Question: I am trying to implement a 3-stage MD5 pipeline according to <URL>. There is no schematics in this project, only VHDL code
'''
library ieee;
use ieee.std_logic_1164.all;
use ieee.numeric_std.all;
entity md5core is
port (
CLOCK_50 : in std_logic;
SW : in std_logic_vector(17 downto 17)
);
end entity md5core;
architecture md5core_rtl of md5core is
type r_array is array(0 to 64) of std_logic_vector(7 downto 0);
constant R : r_array := ( x"07", x"0c", x"11", x"16", x"07", x"0c", x"11", x"16", x"07", x"0c", x"11", x"16", x"07", x"0c", x"11",
x"16", x"05", x"09", x"0e", x"14", x"05", x"09", x"0e", x"14", x"05", x"09", x"0e", x"14", x"05", x"09",
x"0e", x"14", x"04", x"0b", x"10", x"17", x"04", x"0b", x"10", x"17", x"04", x"0b", x"10", x"17", x"04",
x"0b", x"10", x"17", x"06", x"0a", x"0f", x"15", x"06", x"0a", x"0f", x"15", x"06", x"0a", x"0f", x"15",
x"06", x"0a", x"0f", x"15", others => x"00");
type k_array is array(0 to 66) of std_logic_vector(31 downto 0);
constant K : k_array := (x"d76aa478", x"e8c7b756", x"242070db", x"c1bdceee",
x"f57c0faf", x"4787c62a", x"a8304613", x"fd469501",
x"698098d8", x"8b44f7af", x"ffff5bb1", x"895cd7be",
x"6b901122", x"fd987193", x"a679438e", x"49b40821",
x"f61e2562", x"c040b340", x"265e5a51", x"e9b6c7aa",
x"d62f105d", x"<PHONE>", x"d8a1e681", x"e7d3fbc8",
x"21e1cde6", x"c33707d6", x"f4d50d87", x"455a14ed",
x"a9e3e905", x"fcefa3f8", x"676f02d9", x"8d2a4c8a",
x"fffa3942", x"8771f681", x"6d9d6122", x"fde5380c",
x"a4beea44", x"4bdecfa9", x"f6bb4b60", x"bebfbc70",
x"289b7ec6", x"eaa127fa", x"d4ef3085", x"04881d05",
x"d9d4d039", x"e6db99e5", x"1fa27cf8", x"c4ac5665",
x"f4292244", x"432aff97", x"ab9423a7", x"fc93a039",
x"655b59c3", x"8f0ccc92", x"ffeff47d", x"85845dd1",
x"6fa87e4f", x"fe2ce6e0", x"a3014314", x"4e0811a1",
x"f7537e82", x"bd3af235", x"2ad7d2bb", x"eb86d391", others => x"<PHONE>");
type g_array is array(0 to 64) of integer range 0 to 15;
constant g_arr : g_array := (0, 1, 2, 3, 4, 5, 6, 7, 8, 9, 10, 11, 12, 13, 14, 15,
1, 6, 11, 0, 5, 10, 15, 4, 9, 14, 3, 8, 13, 2, 7, 12,
5, 8, 11, 14, 1, 4, 7, 10, 13, 0, 3, 6, 9, 12, 15, 2,
0, 7, 14, 5, 12, 3, 10, 1, 8, 15, 6, 13, 4, 11, 2, 9, 0);
type w_array is array(0 to 15) of std_logic_vector(31 downto 0);
signal W : w_array;
constant AA : std_logic_vector(31 downto 0) := x"67452301";
constant BB : std_logic_vector(31 downto 0) := x"EFCDAB89";
constant CC : std_logic_vector(31 downto 0) := x"98BADCFE";
constant DD : std_logic_vector(31 downto 0) := x"<PHONE>";
signal res_A : std_logic_vector(31 downto 0) := x"<PHONE>";
signal res_B : std_logic_vector(31 downto 0) := x"<PHONE>";
signal res_C : std_logic_vector(31 downto 0) := x"<PHONE>";
signal res_D : std_logic_vector(31 downto 0) := x"<PHONE>";
type in_str_t is array(0 to 5) of std_logic_vector(7 downto 0);
constant in_str : in_str_t := (x"68", x"65", x"6c", x"6c", x"6f", x"6f");
type pad_str_t is array(0 to 63) of std_logic_vector(7 downto 0);
signal pad_str : pad_str_t;
type state_t is (start, padding, init_w, state_1, state_2, state_3, state_4, done);
signal state : state_t;
signal a, b, c, d, f : std_logic_vector(31 downto 0) := x"<PHONE>";
signal i : integer range 0 to 64 := 0;
signal g : integer range 0 to 15 := 0;
--signal tmp_b : std_logic_vector(31 downto 0);
signal akw : std_logic_vector(31 downto 0);
signal ak : std_logic_vector(31 downto 0);
signal b_tmp : std_logic_vector(31 downto 0);
begin
--tmp_b <= std_logic_vector(unsigned(b) + rotate_left(unsigned(a) + unsigned(f) + unsigned(K(i)) + unsigned(W(g)), to_integer(unsigned(R(i)))));
pipe_p : process(CLOCK_50, SW, a, b, c, d, i)
begin
if SW(17) = '0' then
-- ak <= std_logic_vector(unsigned(K(2)) + unsigned(BB));
-- akw <= std_logic_vector(unsigned(W(0)) + 1 + unsigned(K(2)) + unsigned(BB));
b_tmp <= BB;
elsif rising_edge(CLOCK_50) and state = state_1 then
if i = 0 then
ak <= std_logic_vector(unsigned(K(0)) + unsigned(a));
elsif i = 1 then
ak <= std_logic_vector(unsigned(K(1)) + unsigned(a));
akw <= std_logic_vector(unsigned(W(0)) + unsigned(ak));
elsif i = 2 then
ak <= std_logic_vector(unsigned(K(2)) + unsigned(a));
akw <= std_logic_vector(unsigned(W(1)) + unsigned(ak));
b_tmp <= std_logic_vector(unsigned(b) + (rotate_left(unsigned(akw) + unsigned(f), to_integer(unsigned(R(0))))));
else
ak <= std_logic_vector(unsigned(K(i)) + unsigned(a));
akw <= std_logic_vector(unsigned(W(g_arr(i-1))) + unsigned(ak));
b_tmp <= std_logic_vector(unsigned(b) + (rotate_left(unsigned(akw) + unsigned(f), to_integer(unsigned(R(i-2))))));
end if;
end if;
end process pipe_p;
md5_f_p : process(state, a, b, c, d, i)
begin
case state is
when state_1 =>
if i = 0 or i > 4 then
f <= (b and c) or ((not b) and d);
g <= g_arr(i);
end if;
when state_2 =>
f <= (d and b) or ((not d) and c);
g <= g_arr(i);
when state_3 =>
f <= b xor c xor d;
g <= g_arr(i);
when state_4 =>
f <= c xor (b or (not d));
g <= g_arr(i);
when others =>
f <= x"<PHONE>";
g <= 0;
end case;
end process md5_f_p;
md5_p : process(CLOCK_50, SW, a, b, c, d, f, g)
begin
if SW(17) = '0' then
state <= start;
i <= 0;
a <= AA;
b <= BB;
c <= CC;
d <= DD;
W <= (others => x"<PHONE>");
pad_str <= (others => x"00");
--tmp_b := BB;
elsif rising_edge(CLOCK_50) then
case state is
when start =>
pad_str(0) <= in_str(0);
pad_str(1) <= in_str(1);
pad_str(2) <= in_str(2);
pad_str(3) <= in_str(3);
pad_str(4) <= in_str(4);
pad_str(5) <= in_str(5);
state <= padding;
when padding =>
pad_str(6) <= "<PHONE>";
pad_str(56) <= std_logic_vector(to_unsigned(in_str'length*8, 8));
state <= init_w;
when init_w =>
W(0) <= pad_str(3) & pad_str(2) & pad_str(1) & pad_str(0);
W(1) <= pad_str(7) & pad_str(6) & pad_str(5) & pad_str(4);
W(14) <= pad_str(59) & pad_str(58) & pad_str(57) & pad_str(56);
state <= state_1;
when state_1 =>
if i = 16 then
state <= state_2;
else
if i > 2 then
--tmp_b := b;
a <= d;
c <= b;
d <= c;
b <= b_tmp;
-- d <= c;
-- b <= b_tmp;
-- c <= b;
-- a <= d;
end if;
i <= i + 1;
end if;
when state_2 =>
if i = 32 then
state <= state_3;
else
d <= c;
b <= b_tmp;
c <= b;
a <= d;
i <= i + 1;
end if;
when state_3 =>
if i = 48 then
state <= state_4;
else
d <= c;
b <= b_tmp;
c <= b;
a <= d;
i <= i + 1;
end if;
when state_4 =>
if i = 64 then
res_A <= std_logic_vector(unsigned(AA) + unsigned(a));
res_B <= std_logic_vector(unsigned(BB) + unsigned(b));
res_C <= std_logic_vector(unsigned(CC) + unsigned(c));
res_D <= std_logic_vector(unsigned(DD) + unsigned(d));
state <= done;
else
d <= c;
c <= b;
b <= b_tmp;
a <= d;
i <= i + 1;
end if;
when done =>
state <= done;
when others =>
state <= done;
end case;
end if;
end process md5_p;
end architecture md5core_rtl;
'''
Using this code, I get correct values for 'b' in the first stage of round 0, but thereafter nothing seems to fit. As seen in this simulation, first stage in round 0 is correct, but thereafter not. This is when using 'a' in this expression:
'''
ak <= std_logic_vector(unsigned(K(0)) + unsigned(a)); -- using a
'''

But... If I understand the second document correctly I should be using 'c' instead of 'a' (data forwarding), but then the first stage in round 0 doesn't work either. I.e when I do this, the first stage in round 0 gets the wrong numbers too.
'''
ak <= std_logic_vector(unsigned(K(0)) + unsigned(c)); -- changed to c
'''
For the particular string in the code ('helloo') the following values are correct (all stages).
'''
i:0 => a:271733878, b:<PHONE>, c:<PHONE>, d:<PHONE>, f:<PHONE>, g:0
i:1 => a:<PHONE>, b:268703616, c:<PHONE>, d:<PHONE>, f:<PHONE>, g:1
i:2 => a:<PHONE>, b:566857930, c:268703616, d:<PHONE>, f:<PHONE>, g:2
i:3 => a:<PHONE>, b:<PHONE>, c:566857930, d:268703616, f:<PHONE>, g:3
i:4 => a:268703616, b:<PHONE>, c:<PHONE>, d:566857930, f:831002506, g:4
i:5 => a:566857930, b:<PHONE>, c:<PHONE>, d:<PHONE>, f:<PHONE>, g:5
i:6 => a:<PHONE>, b:<PHONE>, c:<PHONE>, d:<PHONE>, f:<PHONE>, g:6
i:7 => a:<PHONE>, b:412978483, c:<PHONE>, d:<PHONE>, f:<PHONE>, g:7
i:8 => a:<PHONE>, b:<PHONE>, c:412978483, d:<PHONE>, f:<PHONE>, g:8
i:9 => a:<PHONE>, b:<PHONE>, c:<PHONE>, d:412978483, f:<PHONE>, g:9
i:10 => a:412978483, b:<PHONE>, c:<PHONE>, d:<PHONE>, f:<PHONE>, g:10
i:11 => a:<PHONE>, b:<PHONE>, c:<PHONE>, d:<PHONE>, f:<PHONE>, g:11
i:12 => a:<PHONE>, b:<PHONE>, c:<PHONE>, d:<PHONE>, f:<PHONE>, g:12
i:13 => a:<PHONE>, b:<PHONE>, c:<PHONE>, d:<PHONE>, f:<PHONE>, g:13
i:14 => a:<PHONE>, b:<PHONE>, c:<PHONE>, d:<PHONE>, f:<PHONE>, g:14
i:15 => a:<PHONE>, b:343664023, c:<PHONE>, d:<PHONE>, f:<PHONE>, g:15
i:16 => a:<PHONE>, b:<PHONE>, c:343664023, d:<PHONE>, f:<PHONE>, g:1
i:17 => a:<PHONE>, b:<PHONE>, c:<PHONE>, d:343664023, f:<PHONE>, g:6
i:18 => a:343664023, b:<PHONE>, c:<PHONE>, d:<PHONE>, f:<PHONE>, g:11
i:19 => a:<PHONE>, b:<PHONE>, c:<PHONE>, d:<PHONE>, f:<PHONE>, g:0
i:20 => a:<PHONE>, b:<PHONE>, c:<PHONE>, d:<PHONE>, f:<PHONE>, g:5
i:21 => a:<PHONE>, b:<PHONE>, c:<PHONE>, d:<PHONE>, f:655922090, g:10
i:22 => a:<PHONE>, b:<PHONE>, c:<PHONE>, d:<PHONE>, f:<PHONE>, g:15
i:23 => a:<PHONE>, b:<PHONE>, c:<PHONE>, d:<PHONE>, f:<PHONE>, g:4
i:24 => a:<PHONE>, b:<PHONE>, c:<PHONE>, d:<PHONE>, f:782884220, g:9
i:25 => a:<PHONE>, b:<PHONE>, c:<PHONE>, d:<PHONE>, f:<PHONE>, g:14
i:26 => a:<PHONE>, b:<PHONE>, c:<PHONE>, d:<PHONE>, f:<PHONE>, g:3
i:27 => a:<PHONE>, b:<PHONE>, c:<PHONE>, d:<PHONE>, f:449612646, g:8
i:28 => a:<PHONE>, b:<PHONE>, c:<PHONE>, d:<PHONE>, f:<PHONE>, g:13
i:29 => a:<PHONE>, b:221196138, c:<PHONE>, d:<PHONE>, f:<PHONE>, g:2
i:30 => a:<PHONE>, b:<PHONE>, c:221196138, d:<PHONE>, f:<PHONE>, g:7
i:31 => a:<PHONE>, b:<PHONE>, c:<PHONE>, d:221196138, f:<PHONE>, g:12
i:32 => a:221196138, b:<PHONE>, c:<PHONE>, d:<PHONE>, f:<PHONE>, g:5
i:33 => a:<PHONE>, b:<PHONE>, c:<PHONE>, d:<PHONE>, f:<PHONE>, g:8
i:34 => a:<PHONE>, b:<PHONE>, c:<PHONE>, d:<PHONE>, f:<PHONE>, g:11
i:35 => a:<PHONE>, b:933955932, c:<PHONE>, d:<PHONE>, f:<PHONE>, g:14
i:36 => a:<PHONE>, b:<PHONE>, c:933955932, d:<PHONE>, f:<PHONE>, g:1
i:37 => a:<PHONE>, b:<PHONE>, c:<PHONE>, d:933955932, f:<PHONE>, g:4
i:38 => a:933955932, b:638303819, c:<PHONE>, d:<PHONE>, f:<PHONE>, g:7
i:39 => a:<PHONE>, b:<PHONE>, c:638303819, d:<PHONE>, f:764681492, g:10
i:40 => a:<PHONE>, b:<PHONE>, c:<PHONE>, d:638303819, f:<PHONE>, g:13
i:41 => a:638303819, b:<PHONE>, c:<PHONE>, d:<PHONE>, f:<PHONE>, g:0
i:42 => a:<PHONE>, b:<PHONE>, c:<PHONE>, d:<PHONE>, f:<PHONE>, g:3
i:43 => a:<PHONE>, b:<PHONE>, c:<PHONE>, d:<PHONE>, f:<PHONE>, g:6
i:44 => a:<PHONE>, b:171818493, c:<PHONE>, d:<PHONE>, f:<PHONE>, g:9
i:45 => a:<PHONE>, b:<PHONE>, c:171818493, d:<PHONE>, f:<PHONE>, g:12
i:46 => a:<PHONE>, b:<PHONE>, c:<PHONE>, d:171818493, f:936424676, g:15
i:47 => a:171818493, b:<PHONE>, c:<PHONE>, d:<PHONE>, f:<PHONE>, g:2
i:48 => a:<PHONE>, b:<PHONE>, c:<PHONE>, d:<PHONE>, f:<PHONE>, g:0
i:49 => a:<PHONE>, b:<PHONE>, c:<PHONE>, d:<PHONE>, f:248508137, g:7
i:50 => a:<PHONE>, b:<PHONE>, c:<PHONE>, d:<PHONE>, f:<PHONE>, g:14
i:51 => a:<PHONE>, b:429799967, c:<PHONE>, d:<PHONE>, f:<PHONE>, g:5
i:52 => a:<PHONE>, b:969799177, c:429799967, d:<PHONE>, f:<PHONE>, g:12
i:53 => a:<PHONE>, b:<PHONE>, c:969799177, d:429799967, f:<PHONE>, g:3
i:54 => a:429799967, b:424965883, c:<PHONE>, d:969799177, f:<PHONE>, g:10
i:55 => a:969799177, b:<PHONE>, c:424965883, d:<PHONE>, f:742112562, g:1
i:56 => a:<PHONE>, b:<PHONE>, c:<PHONE>, d:424965883, f:<PHONE>, g:8
i:57 => a:424965883, b:932769765, c:<PHONE>, d:<PHONE>, f:<PHONE>, g:15
i:58 => a:<PHONE>, b:<PHONE>, c:932769765, d:<PHONE>, f:<PHONE>, g:6
i:59 => a:<PHONE>, b:<PHONE>, c:<PHONE>, d:932769765, f:<PHONE>, g:13
i:60 => a:932769765, b:<PHONE>, c:<PHONE>, d:<PHONE>, f:<PHONE>, g:4
i:61 => a:<PHONE>, b:<PHONE>, c:<PHONE>, d:<PHONE>, f:<PHONE>, g:11
i:62 => a:<PHONE>, b:198924010, c:<PHONE>, d:<PHONE>, f:261064541, g:2
i:63 => a:<PHONE>, b:<PHONE>, c:198924010, d:<PHONE>, f:<PHONE>, g:9
'''
By the way, 'AKM' in the document is 'akw' in the code.
Any tips or suggestions on bringing me in the right direction would be very appreciated. Code would be ideal. If something is unclear, I'll edit the question and try to rectify that.
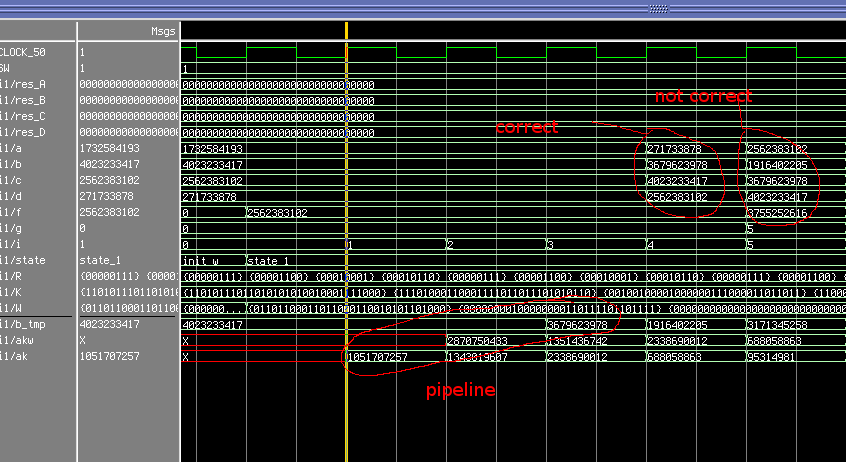
Answer: the problem is, that you have a pipeline of two in your "b-path" (--> 1st stage is b_tmp, 2nd stage is b) while the allocation pipeline has one stage (e.g. a<=d) only. I did some changes to the code and marked them with "--***". with this code, you get the first results right...
'''
library ieee;
use ieee.std_logic_1164.all;
use ieee.numeric_std.all;
entity md5core is
port (
CLOCK_50 : in std_logic;
SW : in std_logic_vector(17 downto 17)
);
end entity md5core;
architecture md5core_rtl of md5core is
type r_array is array(0 to 64) of std_logic_vector(7 downto 0);
constant R : r_array := ( x"07", x"0c", x"11", x"16", x"07", x"0c", x"11", x"16", x"07", x"0c", x"11", x"16", x"07", x"0c", x"11",
x"16", x"05", x"09", x"0e", x"14", x"05", x"09", x"0e", x"14", x"05", x"09", x"0e", x"14", x"05", x"09",
x"0e", x"14", x"04", x"0b", x"10", x"17", x"04", x"0b", x"10", x"17", x"04", x"0b", x"10", x"17", x"04",
x"0b", x"10", x"17", x"06", x"0a", x"0f", x"15", x"06", x"0a", x"0f", x"15", x"06", x"0a", x"0f", x"15",
x"06", x"0a", x"0f", x"15", others => x"00");
type k_array is array(0 to 66) of std_logic_vector(31 downto 0);
constant K : k_array := (x"d76aa478", x"e8c7b756", x"242070db", x"c1bdceee",
x"f57c0faf", x"4787c62a", x"a8304613", x"fd469501",
x"698098d8", x"8b44f7af", x"ffff5bb1", x"895cd7be",
x"6b901122", x"fd987193", x"a679438e", x"49b40821",
x"f61e2562", x"c040b340", x"265e5a51", x"e9b6c7aa",
x"d62f105d", x"<PHONE>", x"d8a1e681", x"e7d3fbc8",
x"21e1cde6", x"c33707d6", x"f4d50d87", x"455a14ed",
x"a9e3e905", x"fcefa3f8", x"676f02d9", x"8d2a4c8a",
x"fffa3942", x"8771f681", x"6d9d6122", x"fde5380c",
x"a4beea44", x"4bdecfa9", x"f6bb4b60", x"bebfbc70",
x"289b7ec6", x"eaa127fa", x"d4ef3085", x"04881d05",
x"d9d4d039", x"e6db99e5", x"1fa27cf8", x"c4ac5665",
x"f4292244", x"432aff97", x"ab9423a7", x"fc93a039",
x"655b59c3", x"8f0ccc92", x"ffeff47d", x"85845dd1",
x"6fa87e4f", x"fe2ce6e0", x"a3014314", x"4e0811a1",
x"f7537e82", x"bd3af235", x"2ad7d2bb", x"eb86d391", others => x"<PHONE>");
type g_array is array(0 to 64) of integer range 0 to 15;
constant g_arr : g_array := (0, 1, 2, 3, 4, 5, 6, 7, 8, 9, 10, 11, 12, 13, 14, 15,
1, 6, 11, 0, 5, 10, 15, 4, 9, 14, 3, 8, 13, 2, 7, 12,
5, 8, 11, 14, 1, 4, 7, 10, 13, 0, 3, 6, 9, 12, 15, 2,
0, 7, 14, 5, 12, 3, 10, 1, 8, 15, 6, 13, 4, 11, 2, 9, 0);
type w_array is array(0 to 15) of std_logic_vector(31 downto 0);
signal W : w_array;
constant AA : std_logic_vector(31 downto 0) := x"67452301";
constant BB : std_logic_vector(31 downto 0) := x"EFCDAB89";
constant CC : std_logic_vector(31 downto 0) := x"98BADCFE";
constant DD : std_logic_vector(31 downto 0) := x"<PHONE>";
signal res_A : std_logic_vector(31 downto 0) := x"<PHONE>";
signal res_B : std_logic_vector(31 downto 0) := x"<PHONE>";
signal res_C : std_logic_vector(31 downto 0) := x"<PHONE>";
signal res_D : std_logic_vector(31 downto 0) := x"<PHONE>";
type in_str_t is array(0 to 5) of std_logic_vector(7 downto 0);
constant in_str : in_str_t := (x"68", x"65", x"6c", x"6c", x"6f", x"6f");
type pad_str_t is array(0 to 63) of std_logic_vector(7 downto 0);
signal pad_str : pad_str_t;
type state_t is (start, padding, init_w, state_1, state_2, state_3, state_4, done);
signal state : state_t;
signal a, b, c, d, f : std_logic_vector(31 downto 0) := x"<PHONE>";
signal i : integer range 0 to 64 := 0;
signal g : integer range 0 to 15 := 0;
--signal tmp_b : std_logic_vector(31 downto 0);
signal akw : std_logic_vector(31 downto 0);
signal ak : std_logic_vector(31 downto 0);
signal b_tmp : std_logic_vector(31 downto 0);
begin
--tmp_b <= std_logic_vector(unsigned(b) + rotate_left(unsigned(a) + unsigned(f) + unsigned(K(i)) + unsigned(W(g)), to_integer(unsigned(R(i)))));
pipe_p : process(CLOCK_50, SW)--*** removed: , a, b, c, d, i)
begin
if SW(17) = '0' then
-- ak <= std_logic_vector(unsigned(K(2)) + unsigned(BB));
-- akw <= std_logic_vector(unsigned(W(0)) + 1 + unsigned(K(2)) + unsigned(BB));
b <= BB;--*** changed, was: b_tmp
elsif rising_edge(CLOCK_50) and state = state_1 then
if i = 0 then
ak <= std_logic_vector(unsigned(K(0)) + unsigned(a));
elsif i = 1 then
ak <= std_logic_vector(unsigned(K(1)) + unsigned(d));--*** changed, was: unsigned(a));
akw <= std_logic_vector(unsigned(W(0)) + unsigned(ak));
elsif i = 2 then
ak <= std_logic_vector(unsigned(K(2)) + unsigned(c));--*** changed, was: unsigned(a));
akw <= std_logic_vector(unsigned(W(1)) + unsigned(ak));
b <= std_logic_vector(unsigned(b) + (rotate_left(unsigned(akw) + unsigned(f), to_integer(unsigned(R(0))))));--*** changed, was: b_tmp
else
ak <= std_logic_vector(unsigned(K(i)) + unsigned(c));--*** changed, was: unsigned(a));
akw <= std_logic_vector(unsigned(W(g_arr(i-1))) + unsigned(ak));
b <= std_logic_vector(unsigned(b) + (rotate_left(unsigned(akw) + unsigned(f), to_integer(unsigned(R(i-2))))));--*** changed, was: b_tmp
end if;
end if;
end process pipe_p;
md5_f_p : process(state, a, b, c, d, i)
begin
case state is
when state_1 =>
-- if i = 0 or i > 4 then----*** removed
f <= (b and c) or ((not b) and d);
g <= g_arr(i);
-- end if;----*** removed
when state_2 =>
f <= (d and b) or ((not d) and c);
g <= g_arr(i);
when state_3 =>
f <= b xor c xor d;
g <= g_arr(i);
when state_4 =>
f <= c xor (b or (not d));
g <= g_arr(i);
when others =>
f <= x"<PHONE>";
g <= 0;
end case;
end process md5_f_p;
md5_p : process(CLOCK_50, SW)----*** removed: , a, b, c, d, f, g)
begin
if SW(17) = '0' then
state <= start;
i <= 0;
a <= AA;
-- b <= BB; ----*** removed
c <= CC;
d <= DD;
W <= (others => x"<PHONE>");
pad_str <= (others => x"00");
--tmp_b := BB;
elsif rising_edge(CLOCK_50) then
case state is
when start =>
pad_str(0) <= in_str(0);
pad_str(1) <= in_str(1);
pad_str(2) <= in_str(2);
pad_str(3) <= in_str(3);
pad_str(4) <= in_str(4);
pad_str(5) <= in_str(5);
state <= padding;
when padding =>
pad_str(6) <= "<PHONE>";
pad_str(56) <= std_logic_vector(to_unsigned(in_str'length*8, 8));
state <= init_w;
when init_w =>
W(0) <= pad_str(3) & pad_str(2) & pad_str(1) & pad_str(0);
W(1) <= pad_str(7) & pad_str(6) & pad_str(5) & pad_str(4);
W(14) <= pad_str(59) & pad_str(58) & pad_str(57) & pad_str(56);
state <= state_1;
when state_1 =>
if i = 16 then
state <= state_2;
else
if i > 1 then----*** changed, was: --if i > 2 then
--tmp_b := b;
a <= d;
c <= b;
d <= c;
-- b <= b_tmp; --*** removed
-- d <= c;
-- b <= b_tmp;
-- c <= b;
-- a <= d;
end if;
i <= i + 1;
end if;
when state_2 =>
if i = 32 then
state <= state_3;
else
d <= c;
-- b <= b_tmp;--*** removed
c <= b;
a <= d;
i <= i + 1;
end if;
when state_3 =>
if i = 48 then
state <= state_4;
else
d <= c;
-- b <= b_tmp;----*** removed
c <= b;
a <= d;
i <= i + 1;
end if;
when state_4 =>
if i = 64 then
res_A <= std_logic_vector(unsigned(AA) + unsigned(a));
res_B <= std_logic_vector(unsigned(BB) + unsigned(b));
res_C <= std_logic_vector(unsigned(CC) + unsigned(c));
res_D <= std_logic_vector(unsigned(DD) + unsigned(d));
state <= done;
else
d <= c;
c <= b;
-- b <= b_tmp;----*** removed
a <= d;
i <= i + 1;
end if;
when done =>
state <= done;
when others =>
state <= done;
end case;
end if;
end process md5_p;
end architecture md5core_rtl;
'''

'''
library ieee;
use ieee.std_logic_1164.all;
use ieee.numeric_std.all;
entity md5core is
port (
CLOCK_50 : in std_logic;
SW : in std_logic_vector(17 downto 17)
);
end entity md5core;
architecture md5core_rtl of md5core is
type r_array is array(0 to 64) of std_logic_vector(7 downto 0);
constant R : r_array := ( x"07", x"0c", x"11", x"16", x"07", x"0c", x"11", x"16", x"07", x"0c", x"11", x"16", x"07", x"0c", x"11",
x"16", x"05", x"09", x"0e", x"14", x"05", x"09", x"0e", x"14", x"05", x"09", x"0e", x"14", x"05", x"09",
x"0e", x"14", x"04", x"0b", x"10", x"17", x"04", x"0b", x"10", x"17", x"04", x"0b", x"10", x"17", x"04",
x"0b", x"10", x"17", x"06", x"0a", x"0f", x"15", x"06", x"0a", x"0f", x"15", x"06", x"0a", x"0f", x"15",
x"06", x"0a", x"0f", x"15", others => x"00");
type k_array is array(0 to 66) of std_logic_vector(31 downto 0);
constant K : k_array := (x"d76aa478", x"e8c7b756", x"242070db", x"c1bdceee",
x"f57c0faf", x"4787c62a", x"a8304613", x"fd469501",
x"698098d8", x"8b44f7af", x"ffff5bb1", x"895cd7be",
x"6b901122", x"fd987193", x"a679438e", x"49b40821",
x"f61e2562", x"c040b340", x"265e5a51", x"e9b6c7aa",
x"d62f105d", x"<PHONE>", x"d8a1e681", x"e7d3fbc8",
x"21e1cde6", x"c33707d6", x"f4d50d87", x"455a14ed",
x"a9e3e905", x"fcefa3f8", x"676f02d9", x"8d2a4c8a",
x"fffa3942", x"8771f681", x"6d9d6122", x"fde5380c",
x"a4beea44", x"4bdecfa9", x"f6bb4b60", x"bebfbc70",
x"289b7ec6", x"eaa127fa", x"d4ef3085", x"04881d05",
x"d9d4d039", x"e6db99e5", x"1fa27cf8", x"c4ac5665",
x"f4292244", x"432aff97", x"ab9423a7", x"fc93a039",
x"655b59c3", x"8f0ccc92", x"ffeff47d", x"85845dd1",
x"6fa87e4f", x"fe2ce6e0", x"a3014314", x"4e0811a1",
x"f7537e82", x"bd3af235", x"2ad7d2bb", x"eb86d391", others => x"<PHONE>");
type g_array is array(0 to 64) of integer range 0 to 15;
constant g_arr : g_array := (0, 1, 2, 3, 4, 5, 6, 7, 8, 9, 10, 11, 12, 13, 14, 15,
1, 6, 11, 0, 5, 10, 15, 4, 9, 14, 3, 8, 13, 2, 7, 12,
5, 8, 11, 14, 1, 4, 7, 10, 13, 0, 3, 6, 9, 12, 15, 2,
0, 7, 14, 5, 12, 3, 10, 1, 8, 15, 6, 13, 4, 11, 2, 9, 0);
type w_array is array(0 to 15) of std_logic_vector(31 downto 0);
signal W : w_array;
constant AA : std_logic_vector(31 downto 0) := x"67452301";
constant BB : std_logic_vector(31 downto 0) := x"EFCDAB89";
constant CC : std_logic_vector(31 downto 0) := x"98BADCFE";
constant DD : std_logic_vector(31 downto 0) := x"<PHONE>";
signal res_A : std_logic_vector(31 downto 0) := x"<PHONE>";
signal res_B : std_logic_vector(31 downto 0) := x"<PHONE>";
signal res_C : std_logic_vector(31 downto 0) := x"<PHONE>";
signal res_D : std_logic_vector(31 downto 0) := x"<PHONE>";
type in_str_t is array(0 to 5) of std_logic_vector(7 downto 0);
constant in_str : in_str_t := (x"68", x"65", x"6c", x"6c", x"6f", x"6f");
type pad_str_t is array(0 to 63) of std_logic_vector(7 downto 0);
signal pad_str : pad_str_t;
type state_t is (start, padding, init_w, state_1, state_2, state_3, state_4, done);
signal state : state_t;
signal a, b, c, d, f : std_logic_vector(31 downto 0) := x"<PHONE>";
signal i : integer range 0 to 65 := 0;--**** changed, was: to 64
signal g : integer range 0 to 15 := 0;
--signal tmp_b : std_logic_vector(31 downto 0);
signal akw : std_logic_vector(31 downto 0);
signal ak : std_logic_vector(31 downto 0);
signal b_tmp : std_logic_vector(31 downto 0);
begin
--tmp_b <= std_logic_vector(unsigned(b) + rotate_left(unsigned(a) + unsigned(f) + unsigned(K(i)) + unsigned(W(g)), to_integer(unsigned(R(i)))));
pipe_p : process(CLOCK_50, SW)--*** removed: , a, b, c, d, i)
begin
if SW(17) = '0' then
-- ak <= std_logic_vector(unsigned(K(2)) + unsigned(BB));
-- akw <= std_logic_vector(unsigned(W(0)) + 1 + unsigned(K(2)) + unsigned(BB));
b <= BB;--*** changed, was: b_tmp
elsif rising_edge(CLOCK_50) then --**** removed: and state = state_1 then
--**** added start
if state = done then
b<=b;
ak<=ak;
akw<=akw;
--**** added stop
elsif i = 0 then
ak <= std_logic_vector(unsigned(K(0)) + unsigned(a));
elsif i = 1 then
ak <= std_logic_vector(unsigned(K(1)) + unsigned(d));--*** changed, was: unsigned(a));
akw <= std_logic_vector(unsigned(W(0)) + unsigned(ak));
elsif i = 2 then
ak <= std_logic_vector(unsigned(K(2)) + unsigned(c));--*** changed, was: unsigned(a));
akw <= std_logic_vector(unsigned(W(1)) + unsigned(ak));
b <= std_logic_vector(unsigned(b) + (rotate_left(unsigned(akw) + unsigned(f), to_integer(unsigned(R(0))))));--*** changed, was: b_tmp
else
ak <= std_logic_vector(unsigned(K(i)) + unsigned(c));--*** changed, was: unsigned(a));
akw <= std_logic_vector(unsigned(W(g_arr(i-1))) + unsigned(ak));
b <= std_logic_vector(unsigned(b) + (rotate_left(unsigned(akw) + unsigned(f), to_integer(unsigned(R(i-2))))));--*** changed, was: b_tmp
end if;
end if;
end process pipe_p;
md5_f_p : process(state, a, b, c, d, i)
begin
case state is
when state_1 =>
-- if i = 0 or i > 4 then----*** removed
f <= (b and c) or ((not b) and d);
-- g <= g_arr(i);--**** removed
-- end if;----*** removed
when state_2 =>
f <= (d and b) or ((not d) and c);
-- g <= g_arr(i);--**** removed
when state_3 =>
f <= b xor c xor d;
-- g <= g_arr(i);--**** removed
when state_4 =>
f <= c xor (b or (not d));
-- g <= g_arr(i);--**** removed
when others =>
f <= x"<PHONE>";
-- g <= 0; --**** removed
end case;
end process md5_f_p;
md5_p : process(CLOCK_50, SW)----*** removed: , a, b, c, d, f, g)
begin
if SW(17) = '0' then
state <= start;
i <= 0;
a <= AA;
-- b <= BB; ----*** removed
c <= CC;
d <= DD;
W <= (others => x"<PHONE>");
pad_str <= (others => x"00");
--tmp_b := BB;
elsif rising_edge(CLOCK_50) then
case state is
when start =>
pad_str(0) <= in_str(0);
pad_str(1) <= in_str(1);
pad_str(2) <= in_str(2);
pad_str(3) <= in_str(3);
pad_str(4) <= in_str(4);
pad_str(5) <= in_str(5);
state <= padding;
when padding =>
pad_str(6) <= "<PHONE>";
pad_str(56) <= std_logic_vector(to_unsigned(in_str'length*8, 8));
state <= init_w;
when init_w =>
W(0) <= pad_str(3) & pad_str(2) & pad_str(1) & pad_str(0);
W(1) <= pad_str(7) & pad_str(6) & pad_str(5) & pad_str(4);
W(14) <= pad_str(59) & pad_str(58) & pad_str(57) & pad_str(56);
state <= state_1;
when state_1 =>
if i = 17 then--**** changed, was: 16
state <= state_2;
end if; --****added
-- else --**** removed
if i > 1 then----*** changed, was: --if i > 2 then
--tmp_b := b;
a <= d;
c <= b;
d <= c;
-- b <= b_tmp; --*** removed
-- d <= c;
-- b <= b_tmp;
-- c <= b;
-- a <= d;
end if;
i <= i + 1;
-- end if;--**** removed
when state_2 =>
if i = 33 then--**** changed, was: 32
state <= state_3;
end if; --****added
-- else --**** removed
d <= c;
-- b <= b_tmp;--*** removed
c <= b;
a <= d;
i <= i + 1;
-- end if;--**** removed
when state_3 =>
if i = 49 then--**** changed, was: 48
state <= state_4;
end if; --****added
-- else--**** removed
d <= c;
-- b <= b_tmp;----*** removed
c <= b;
a <= d;
i <= i + 1;
-- end if;--**** removed
when state_4 =>
if i = 65 then--**** changed, was: 64
-- res_A <= std_logic_vector(unsigned(AA) + unsigned(a));--**** removed
-- res_B <= std_logic_vector(unsigned(BB) + unsigned(b));--**** removed
-- res_C <= std_logic_vector(unsigned(CC) + unsigned(c));--**** removed
-- res_D <= std_logic_vector(unsigned(DD) + unsigned(d));--**** removed
state <= done;
end if; --****added
-- else--**** removed
d <= c;
c <= b;
-- b <= b_tmp;----*** removed
a <= d;
i <= i + 1;
-- end if;--**** removed
when done =>
res_A <= std_logic_vector(unsigned(AA) + unsigned(a));--****added
res_B <= std_logic_vector(unsigned(BB) + unsigned(b));--****added
res_C <= std_logic_vector(unsigned(CC) + unsigned(c));--****added
res_D <= std_logic_vector(unsigned(DD) + unsigned(d)); --****added
state <= done;
when others =>
state <= done;
end case;
end if;
end process md5_p;
end architecture md5core_rtl;
'''